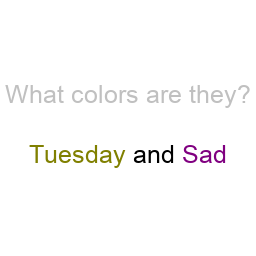
Color: olive, purple
Background color: white
Question text color: silver